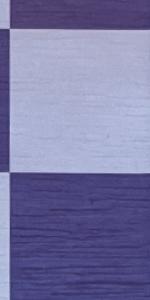
Label: Empty